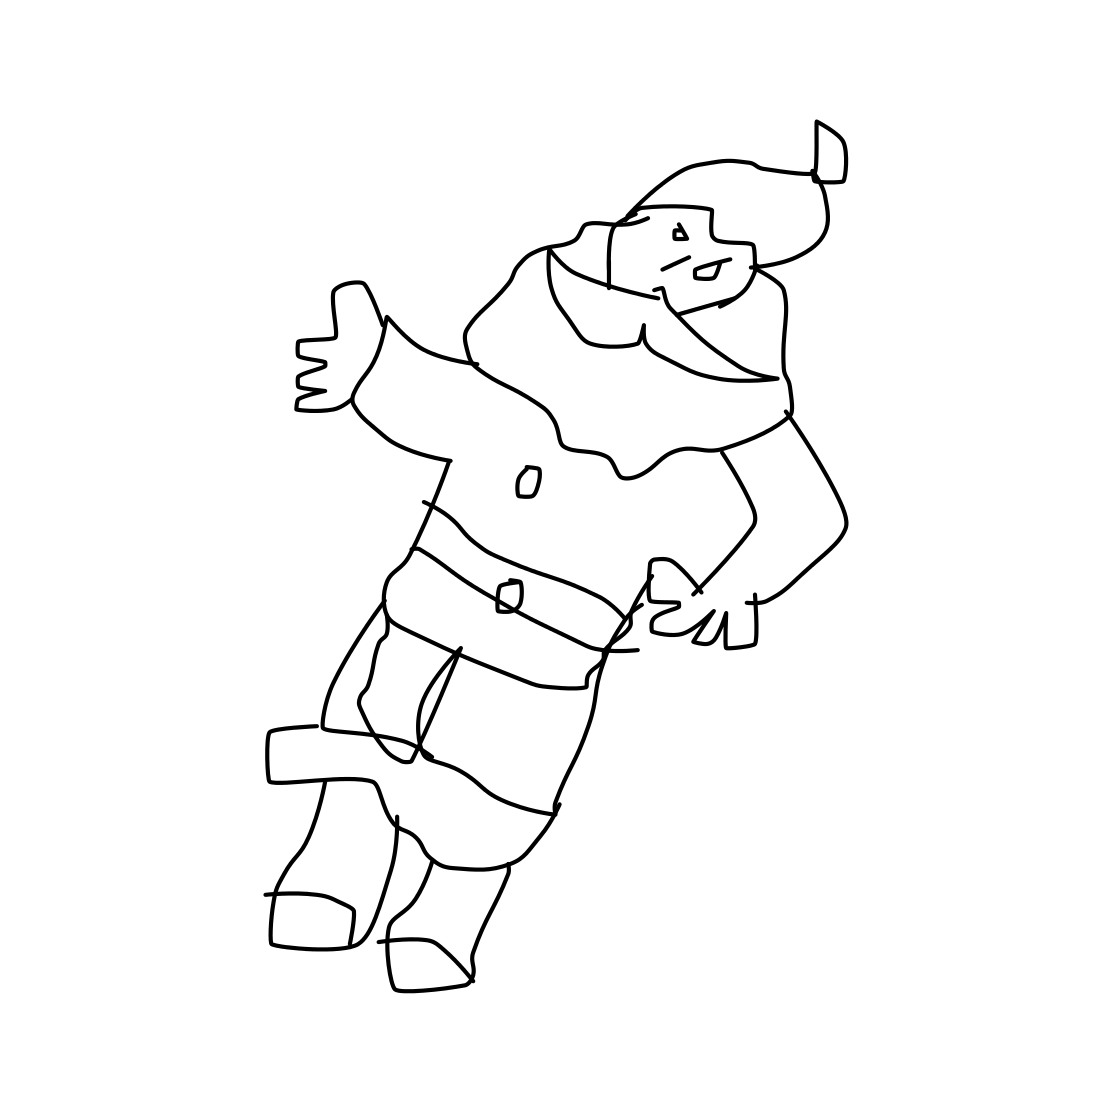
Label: santa claus